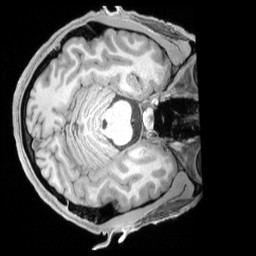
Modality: T1w
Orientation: axial
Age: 24
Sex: male
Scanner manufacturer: siemens
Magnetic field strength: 3 T
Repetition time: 2.4 s
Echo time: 0.00224 s